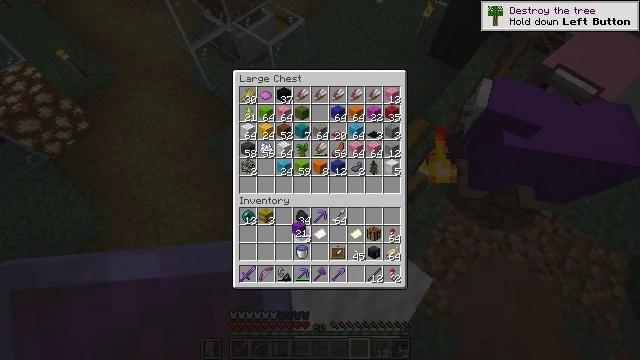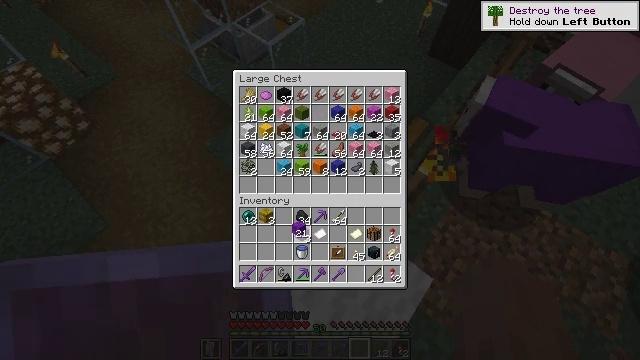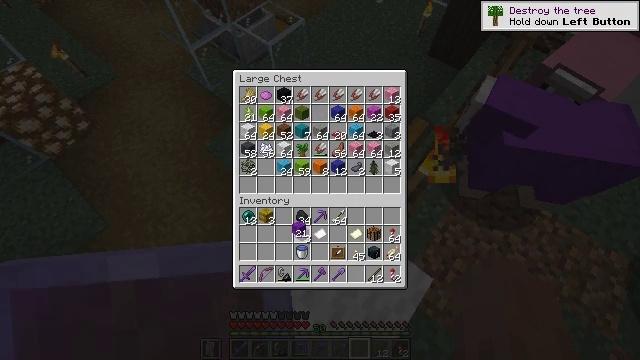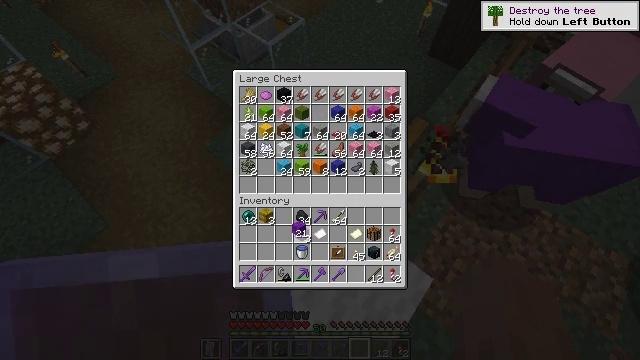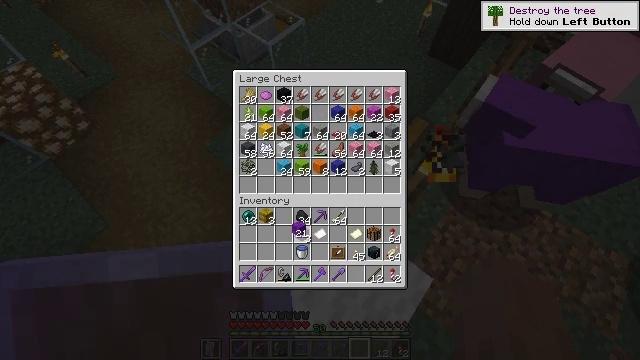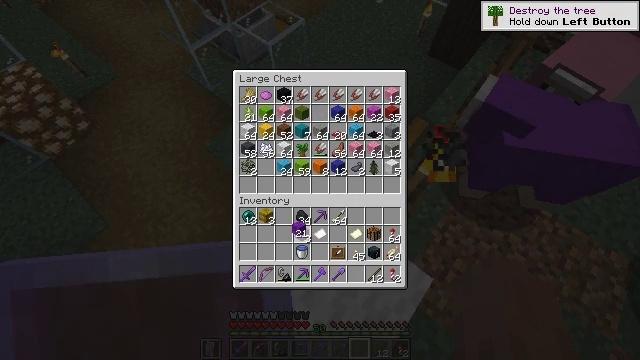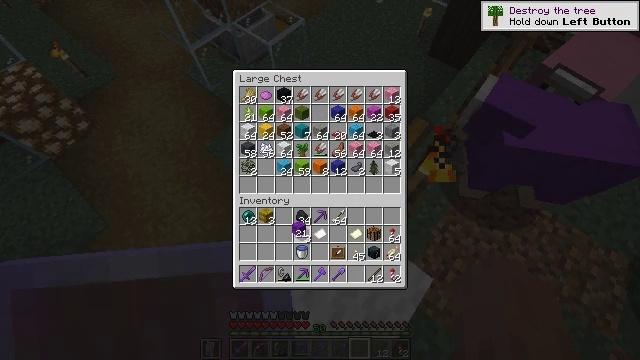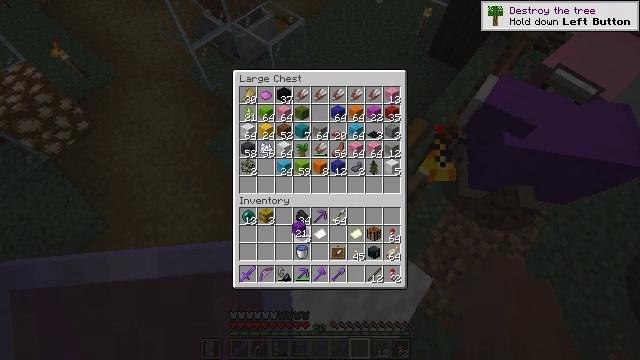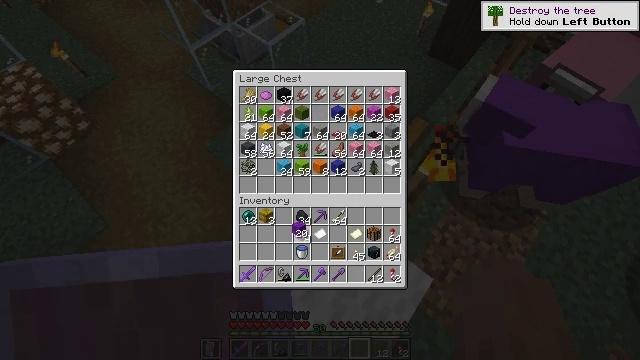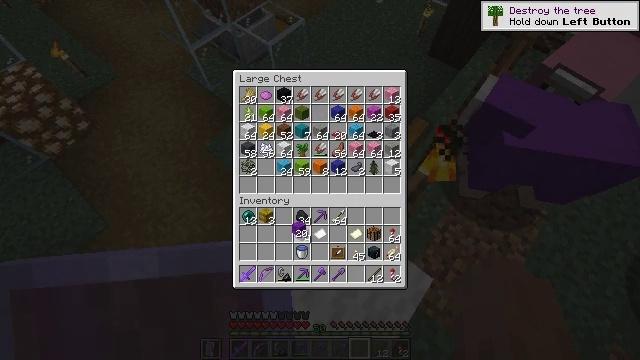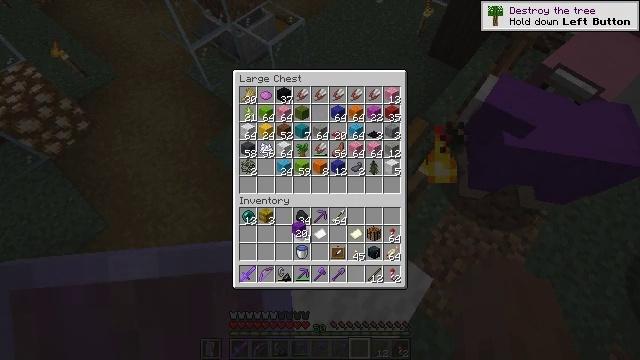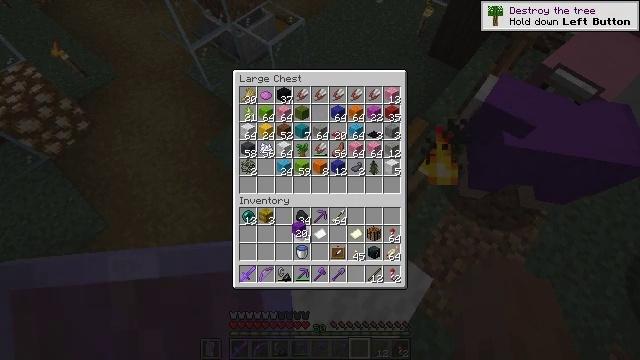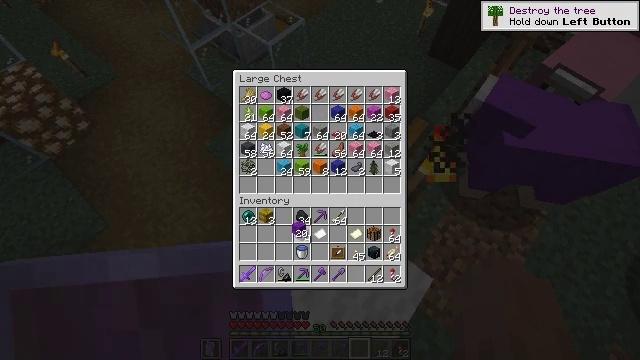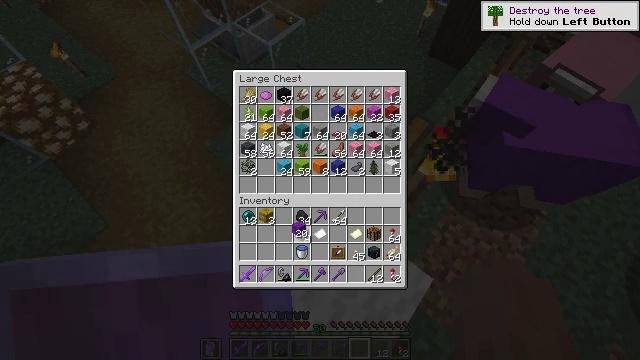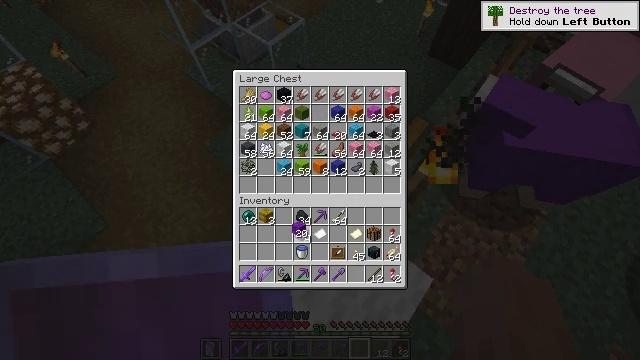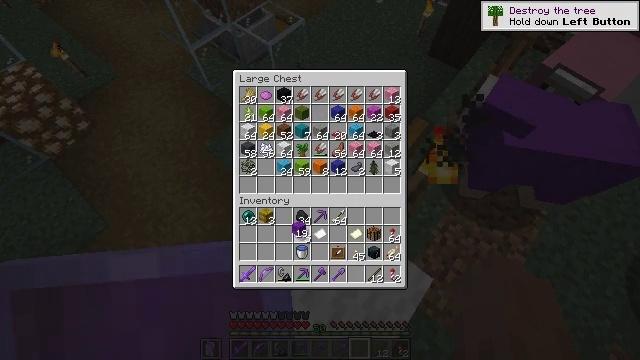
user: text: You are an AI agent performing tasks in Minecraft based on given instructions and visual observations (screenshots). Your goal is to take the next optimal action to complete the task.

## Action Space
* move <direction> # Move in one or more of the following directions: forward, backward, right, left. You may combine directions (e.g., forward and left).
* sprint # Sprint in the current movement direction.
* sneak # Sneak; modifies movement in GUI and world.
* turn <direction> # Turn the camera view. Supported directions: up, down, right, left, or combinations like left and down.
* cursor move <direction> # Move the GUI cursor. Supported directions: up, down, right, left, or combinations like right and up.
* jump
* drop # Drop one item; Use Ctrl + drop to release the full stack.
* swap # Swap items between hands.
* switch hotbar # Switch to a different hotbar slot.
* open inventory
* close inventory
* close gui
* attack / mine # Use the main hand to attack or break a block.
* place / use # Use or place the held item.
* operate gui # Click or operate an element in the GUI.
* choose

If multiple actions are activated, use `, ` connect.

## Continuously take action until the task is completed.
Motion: motion action
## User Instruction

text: Craft a purple banner.
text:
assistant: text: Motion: no_op
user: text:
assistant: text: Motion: no_op
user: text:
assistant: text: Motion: no_op
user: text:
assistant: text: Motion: no_op
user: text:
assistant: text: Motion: use / place
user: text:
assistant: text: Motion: use / place
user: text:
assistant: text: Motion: use / place
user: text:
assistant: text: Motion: no_op
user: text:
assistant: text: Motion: use / place
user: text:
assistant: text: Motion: use / place
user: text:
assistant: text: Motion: use / place
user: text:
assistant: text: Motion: use / place
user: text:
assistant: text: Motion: use / place
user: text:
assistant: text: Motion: use / place
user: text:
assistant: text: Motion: no_op
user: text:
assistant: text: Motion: no_op
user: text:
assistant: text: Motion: no_op
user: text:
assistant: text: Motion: no_op
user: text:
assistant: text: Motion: no_op
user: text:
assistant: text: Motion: no_op
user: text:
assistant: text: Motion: no_op
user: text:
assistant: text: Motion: no_op
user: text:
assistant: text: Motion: no_op
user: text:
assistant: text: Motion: no_op
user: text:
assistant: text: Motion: use / place
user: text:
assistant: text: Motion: use / place
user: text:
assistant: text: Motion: use / place
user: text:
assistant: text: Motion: no_op
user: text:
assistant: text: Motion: turn up
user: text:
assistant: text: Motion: no_op